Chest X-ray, AP view. Patient: 49 years old, sex M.
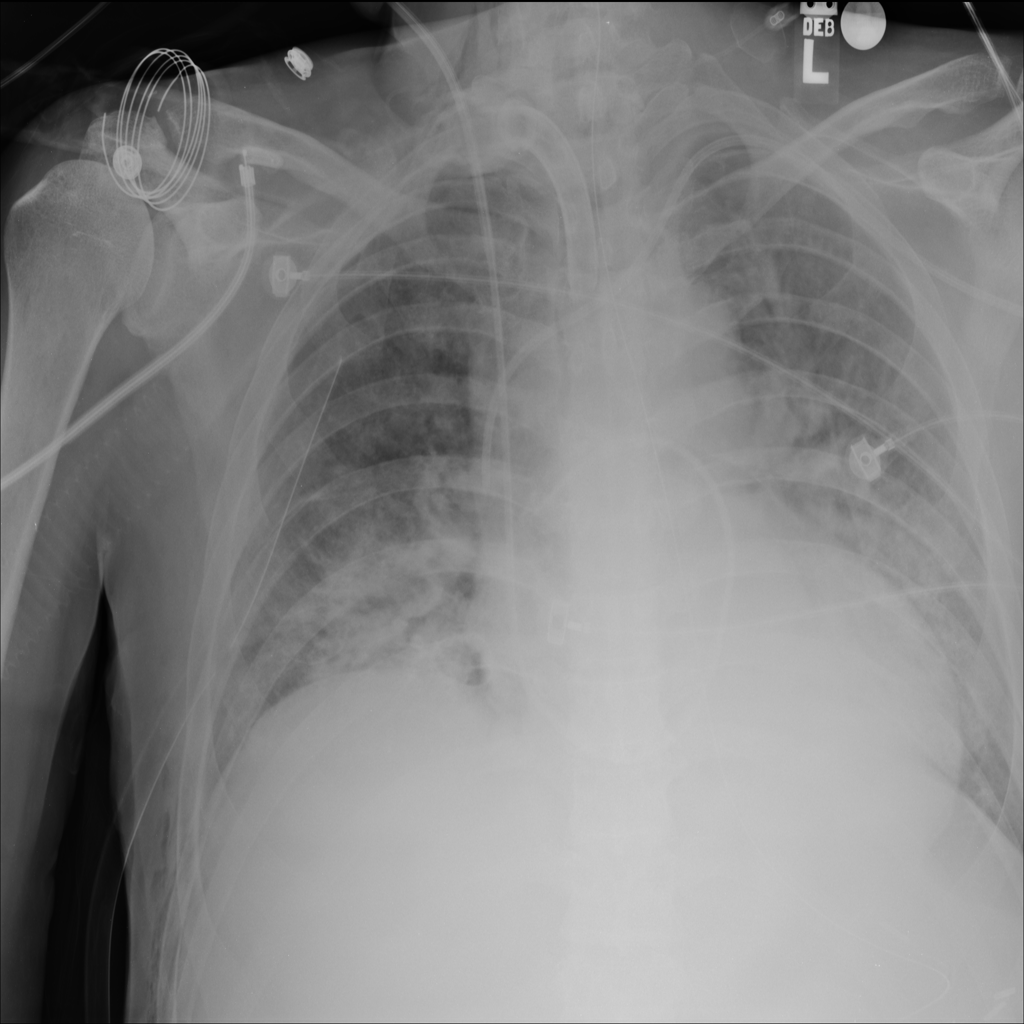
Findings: Infiltration